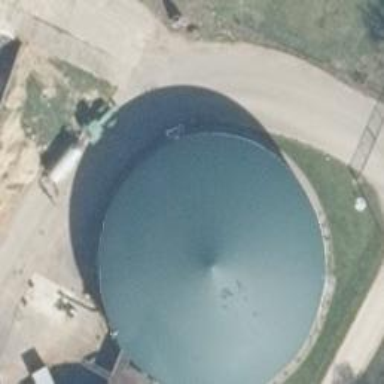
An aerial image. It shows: Storage tank created as man-made structure.